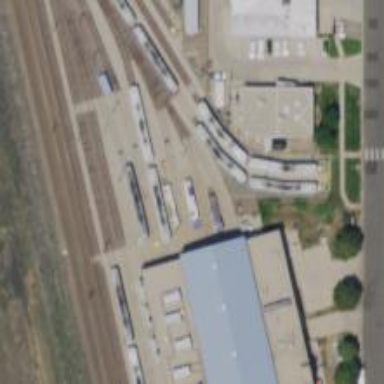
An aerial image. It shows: Light rail service yard with electrified contact lines.